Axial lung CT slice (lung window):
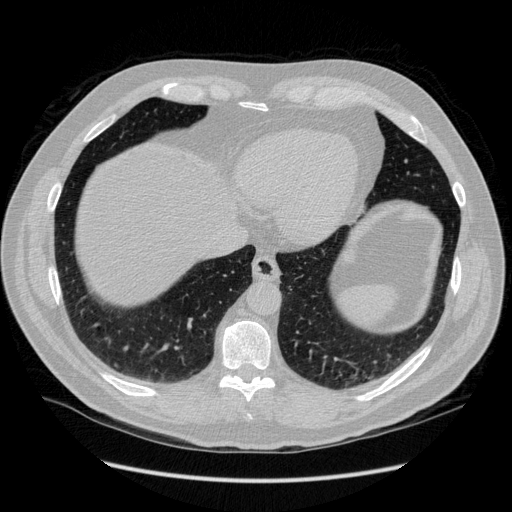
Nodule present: no